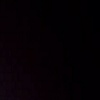
Label: space